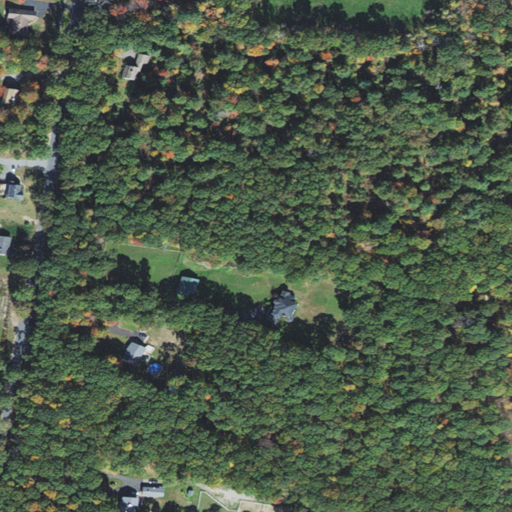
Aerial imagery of mountain in Massachusetts named Moulton Hill containing deciduous forest, open development, low intensity development, mixed forest, shrub, medium intensity development, and pasture